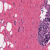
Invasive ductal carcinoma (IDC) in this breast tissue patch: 0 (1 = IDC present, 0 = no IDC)